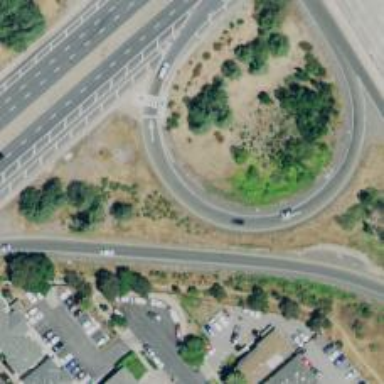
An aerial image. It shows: Motorway link.